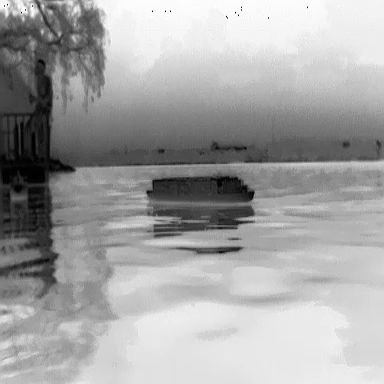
There is a fishing_boat in the infrared image.